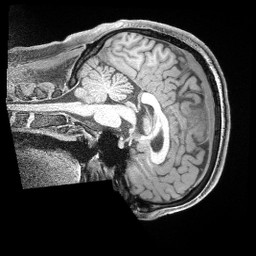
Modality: T1w
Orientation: sagittal
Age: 34
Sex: male
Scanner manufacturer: siemens
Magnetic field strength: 3 T
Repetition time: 2 s
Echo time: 0.00211 s